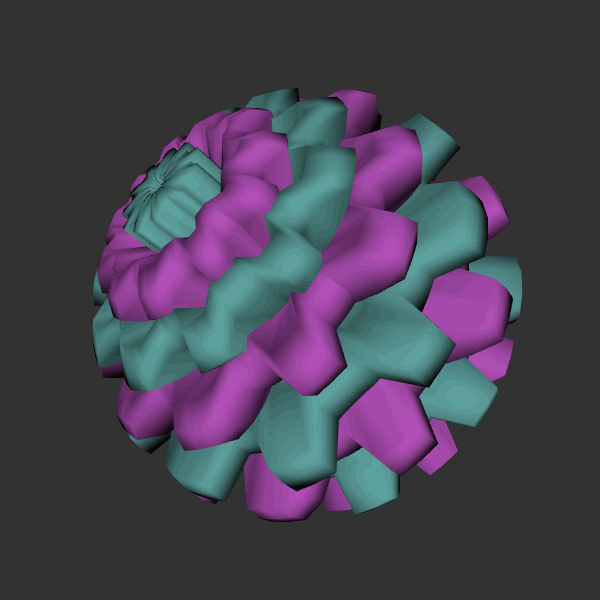
Background: dark